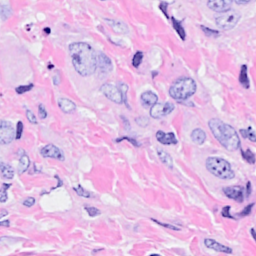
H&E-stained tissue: Breast